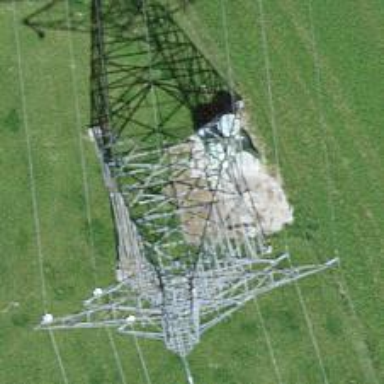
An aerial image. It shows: Power tower.